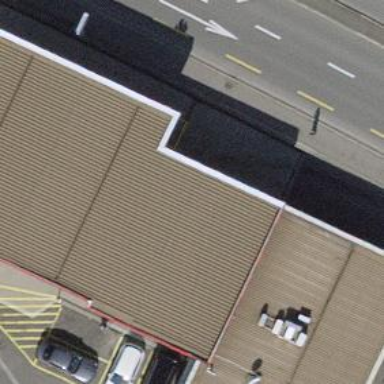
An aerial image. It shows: Fuel station.